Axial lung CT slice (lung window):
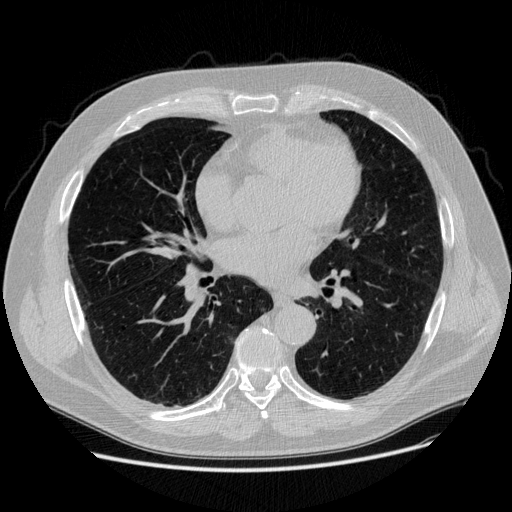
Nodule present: no